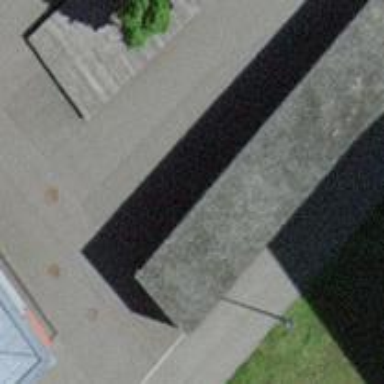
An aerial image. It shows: View of roof of building.